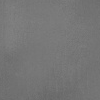
Atmospheric dust classification: dusty